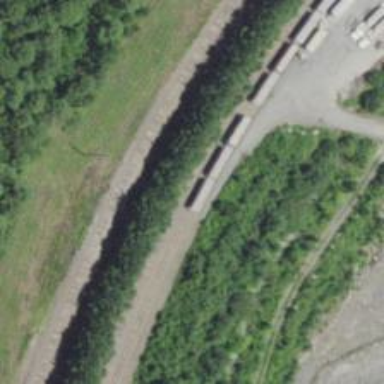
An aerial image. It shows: Railway spur service line used for aggregate transportation.